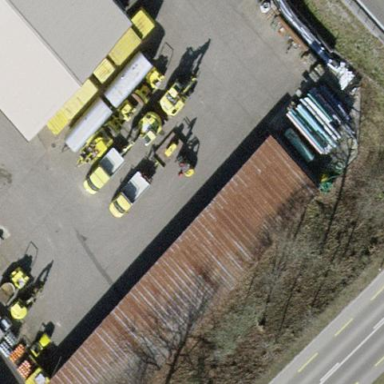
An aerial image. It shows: Industrial building with gabled roof.